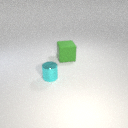
small cyan metal cylinder to the left of large green rubber cube